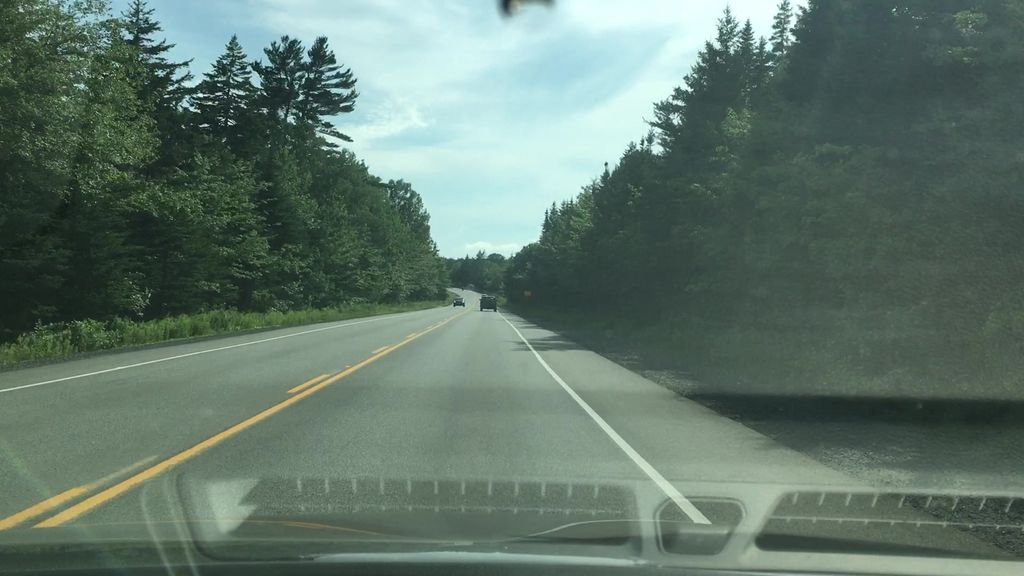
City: halifax